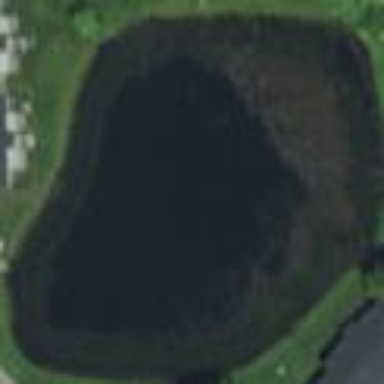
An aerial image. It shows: Beautiful lake surrounded by nature.